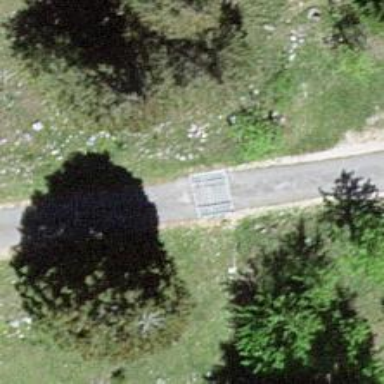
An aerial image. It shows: Cattle grid barrier.